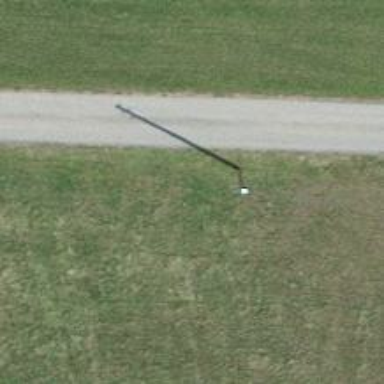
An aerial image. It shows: Utility pole in the area.